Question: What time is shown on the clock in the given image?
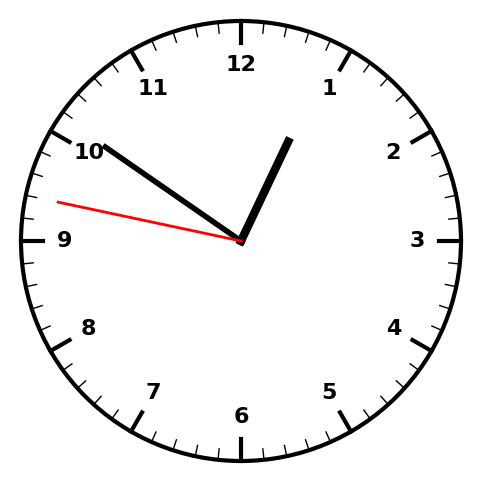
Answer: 12:50:47